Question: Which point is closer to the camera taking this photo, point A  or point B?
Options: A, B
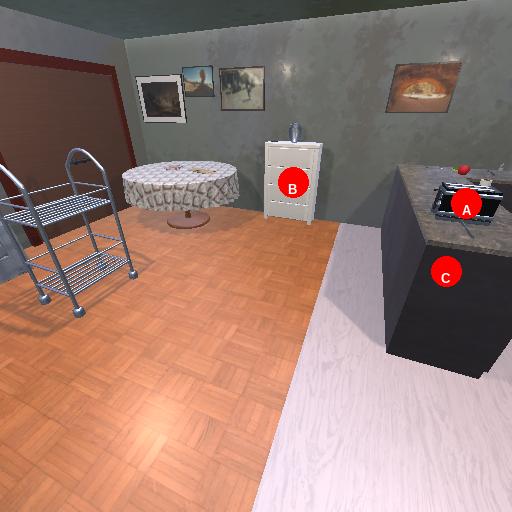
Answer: A